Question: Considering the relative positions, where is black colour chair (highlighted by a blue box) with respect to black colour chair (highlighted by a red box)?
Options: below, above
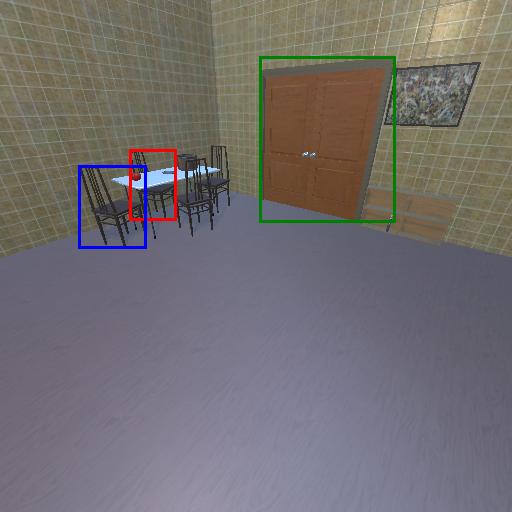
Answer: below